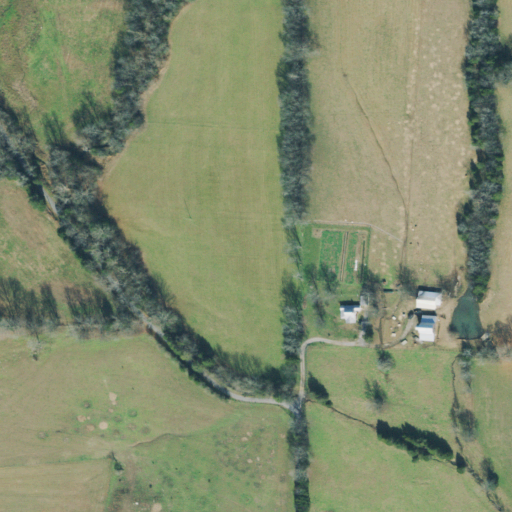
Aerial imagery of valley in Tennessee named Tate Hollow containing pasture, open development, deciduous forest, and low intensity development